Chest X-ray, PA view. Patient: 52 years old, sex M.
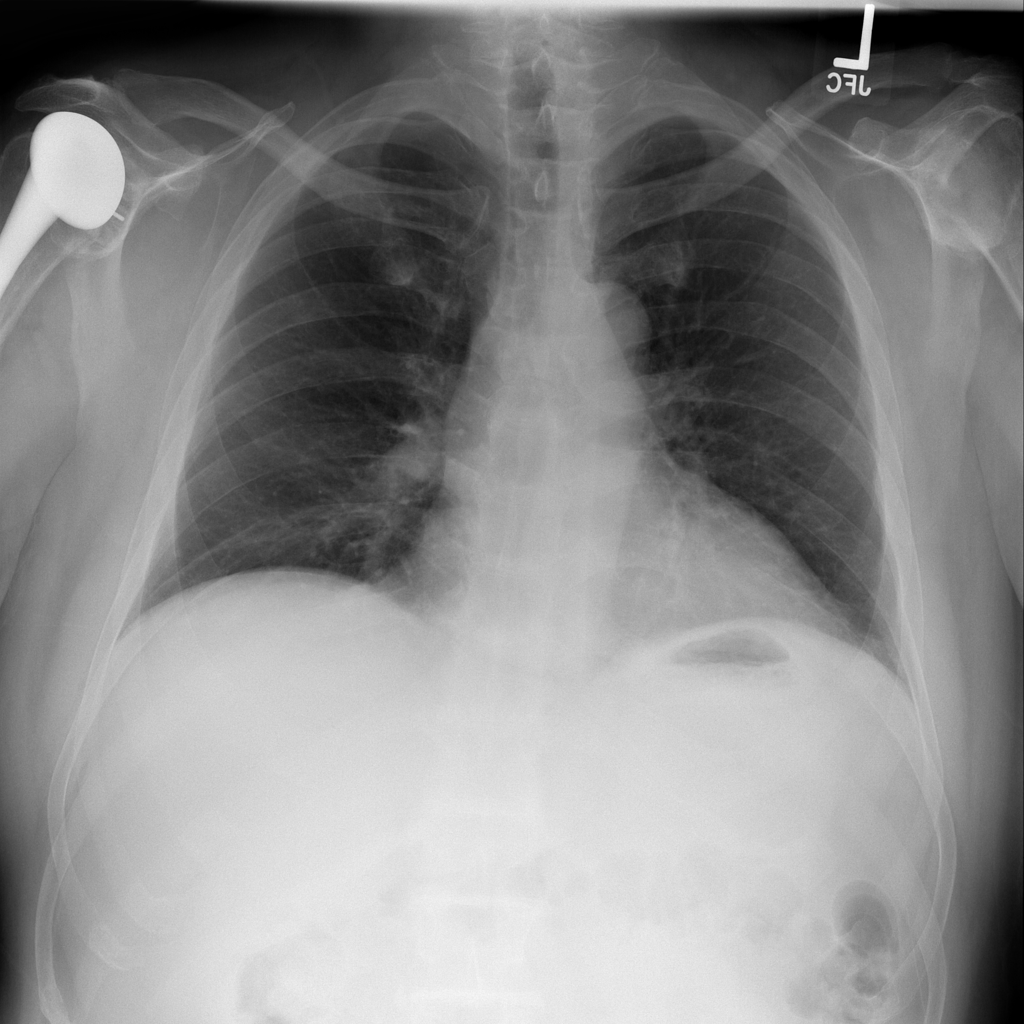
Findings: No Finding